八年级 · 解析几何
如图, 已知 $A B=C D, A B / / C D, E, F$ 是 $A C$ 上两点, 且 $A F=C E$.

(1) 求证: $B E=D F$;

(2) 若 $A C=20, E F=4$, 求 $A F$ 的长.
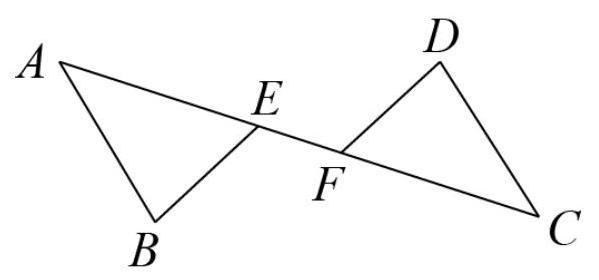
答案: (1) 证明: $\because A B / / C D$,

$\therefore \angle A=\angle C$.

$\because A F=C E$,

$\therefore A F-E F=C E-E F$,

$\therefore A E=C F$,

在 $\triangle A B E$ 和 $\triangle C D F$ 中,

$\left\{\begin{array}{l}A B=C D \\ \angle A=\angle C, \\ A E=C F\end{array}\right.$

$\therefore \triangle A B E \cong \triangle C D F(S A S)$,

$\therefore B E=D F$.

(2) $\because A C=20, E F=4$,

$\therefore A F+C E-E F=20$.

$\because A F=C E$,
$\therefore A F+A F-4=20$,

解得 $A F=12$.

$\therefore A F$ 的长是 12 .